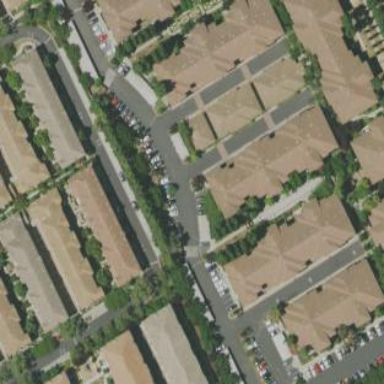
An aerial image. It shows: Hipped roof on apartment building.